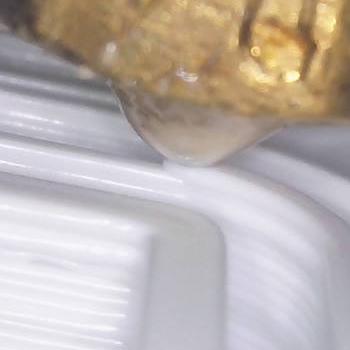
Flow rate: 178%